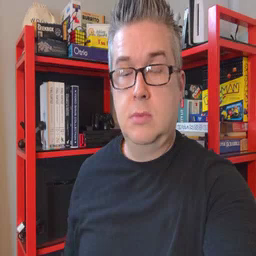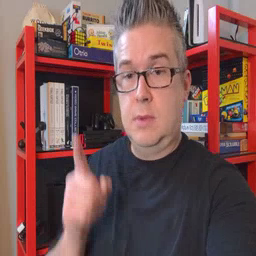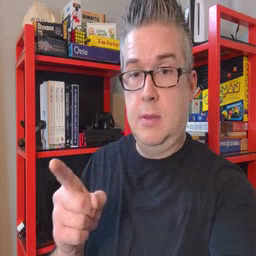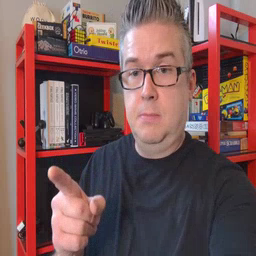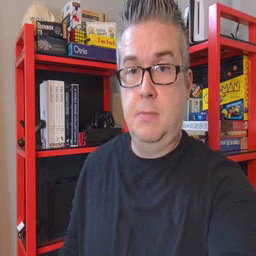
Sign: hesheit